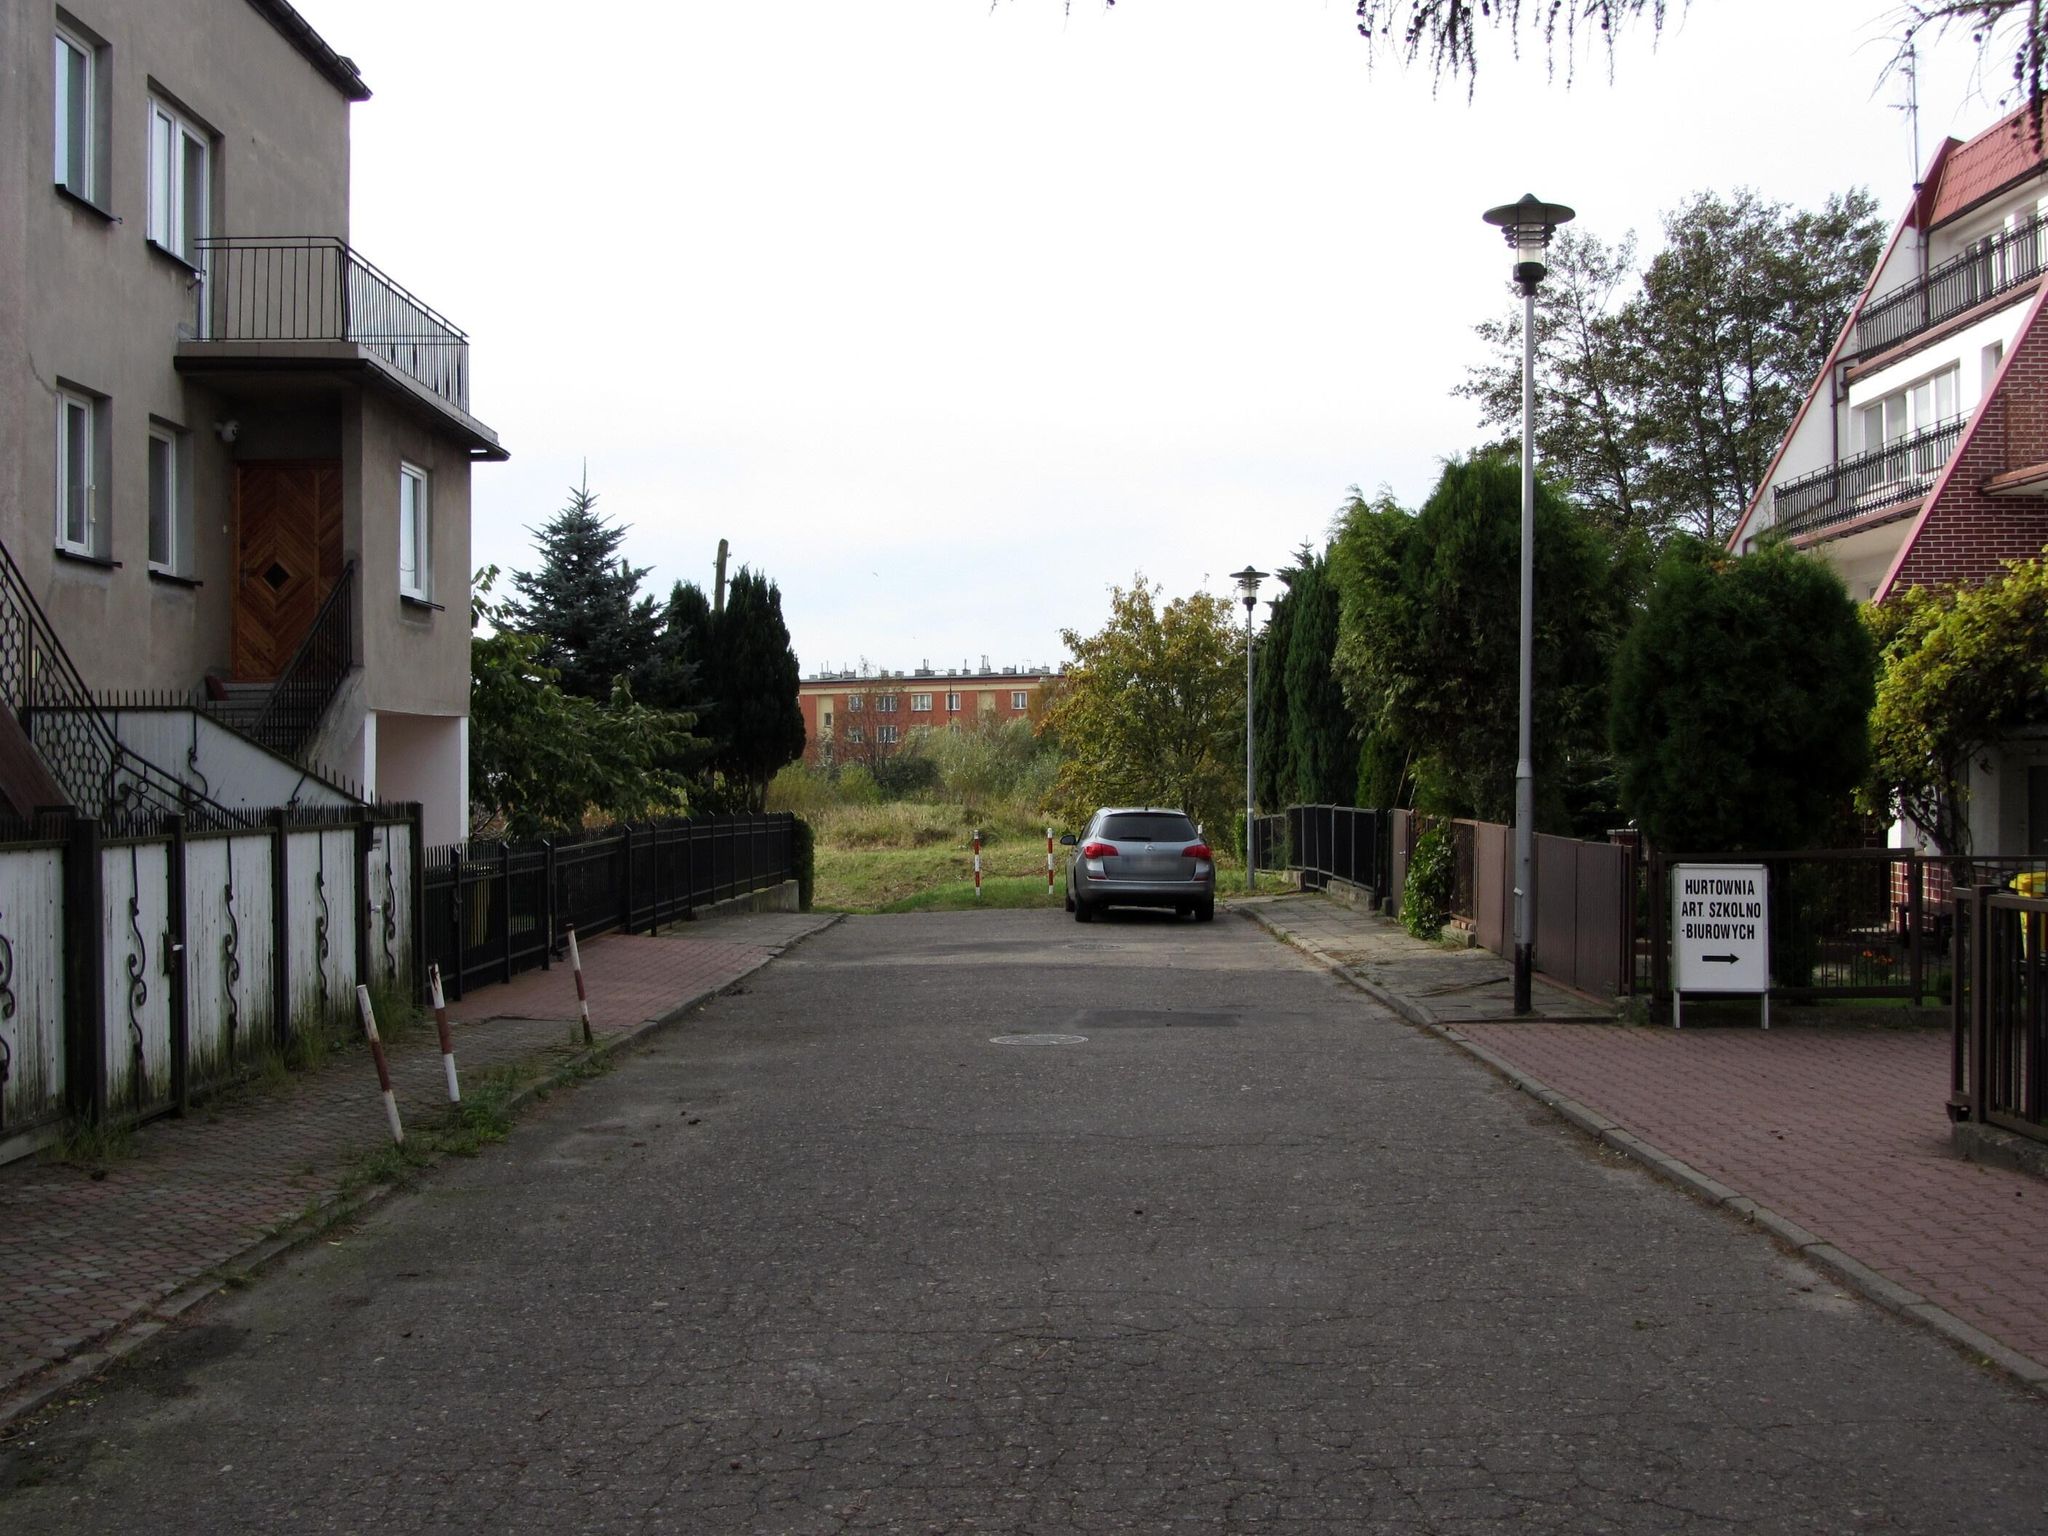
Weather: cloudy
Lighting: day
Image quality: good
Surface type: walking surface
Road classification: service, path
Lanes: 2
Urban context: dense urban cluster
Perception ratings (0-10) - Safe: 2.92, Lively: 5.81, Beautiful: 7.1, Boring: 2.06, Depressing: 3.66, Wealthy: 7